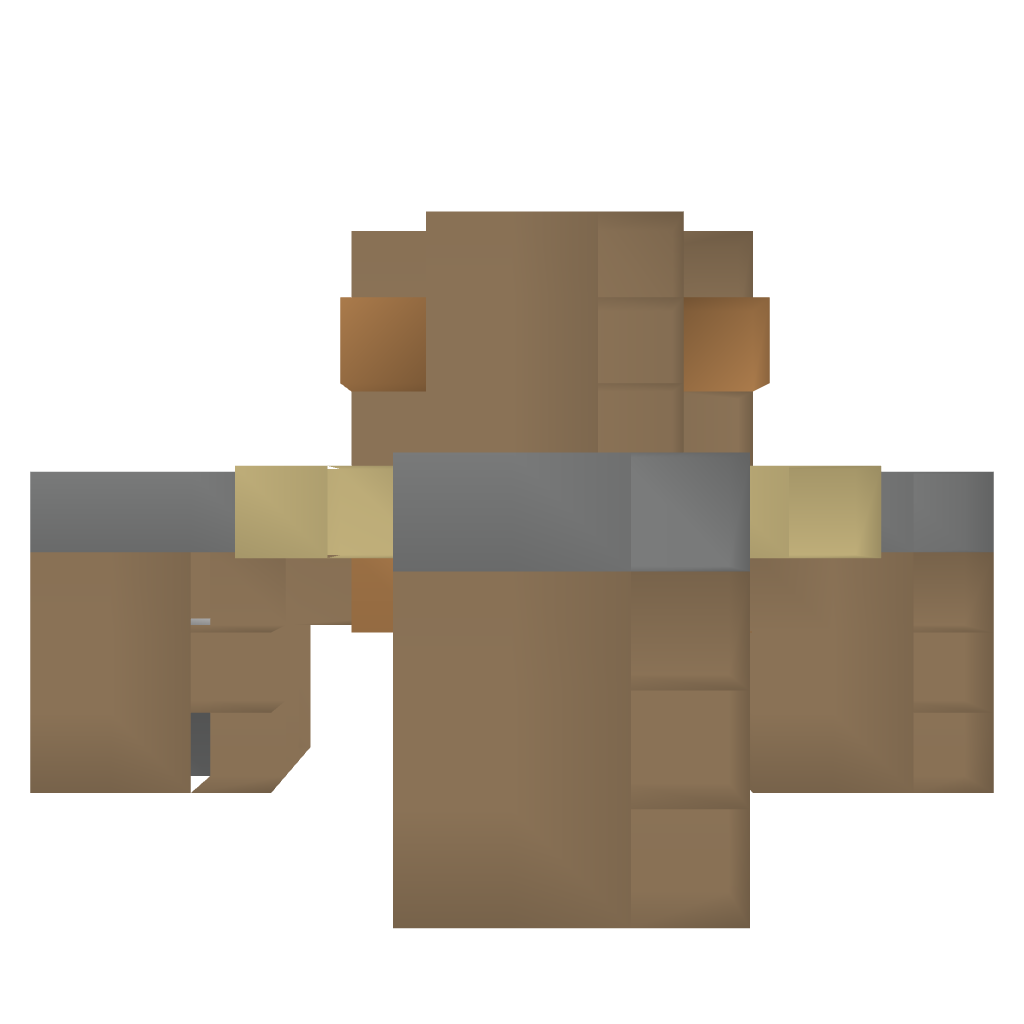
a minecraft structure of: Lamp Schematic